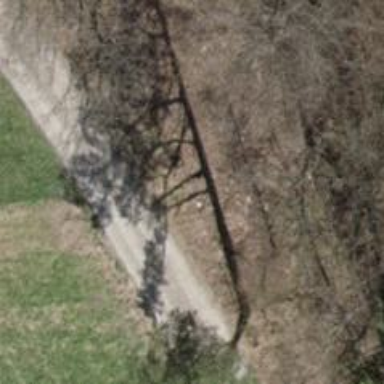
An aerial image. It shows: Compacted track with grade2 level.